Question: I am using <URL> that is command line tool for sending the mail from command.
First I run the install command to store the mail server which create the entry in registry like that.........

First I was set the SMTP server to but the error was same.
After that I execute
'''
blat C: emp.txt -to abcdef@gmail.com -superdebug
'''
After that this error I got.......
'''
C:lat310
ull>blat C: emp.txt -to abcdef@gmail.com -superdebug
Blat v3.1.0 (build : Feb 2 2013 11:00:32)
32-bit Windows, Full, Unicode
Checking option -to
superDebug: init_winsock(), WSAStartup() returned 0 (NO_ERROR)
superDebug: Hostname <smtp.mail.apac.gm0.yahoodns.net> resolved to ip address 10
6.10.167.87
superDebug: Official hostname is smtp.mail.apac.gm0.yahoodns.net
superDebug: Attempting to connect to ip address 106.10.167.87
superDebug: ::connect() returned error 10060, retry count remaining is 1
superDebug: ::connect() returned error 10060, retry count remaining is 0
superDebug: Connection returned error 10060
Error: Can't connect to server (timed out if winsock.dll error 10060)
superDebug: ::say_hello() failed to connect, retry count remaining is 1
superDebug: init_winsock(), WSAStartup() returned 0 (NO_ERROR)
superDebug: Hostname <smtp.mail.apac.gm0.yahoodns.net> resolved to ip address 10
6.10.167.87
superDebug: Official hostname is smtp.mail.apac.gm0.yahoodns.net
superDebug: Attempting to connect to ip address 106.10.167.87
superDebug: ::connect() returned error 10060, retry count remaining is 1
superDebug: ::connect() returned error 10060, retry count remaining is 0
superDebug: Connection returned error 10060
Error: Can't connect to server (timed out if winsock.dll error 10060)
'''
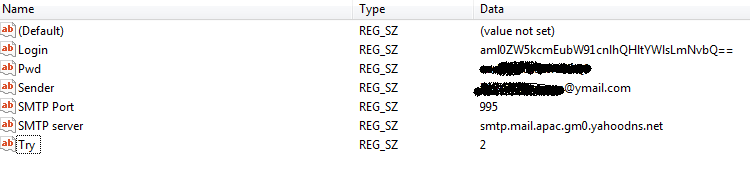
Answer: Error 10060 means that your connection times out, which is because there's nothing listening on port 995 on either 'smtp.mail.yahoo.com' or 'smtp.mail.apac.gm0.yahoodns.net'. Why do you try to connect to that port anyway? It's used for POP3 over SSL (i.e. mail retrieval), not for SMTP (mail submission).
Try either port 25 or (more likely) port 587. The latter is the default port for message submission (see <URL>.